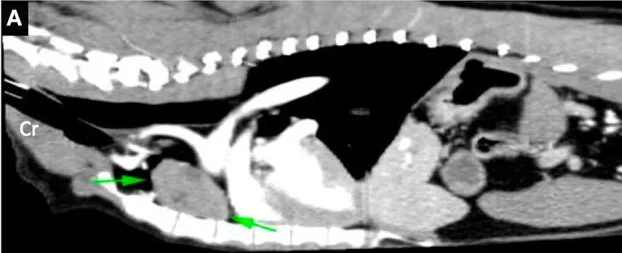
(A) Sagittal reconstruction contrast enhanced computed tomography image of the thorax showing the thymoma (green arrows).
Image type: radiology (ct)